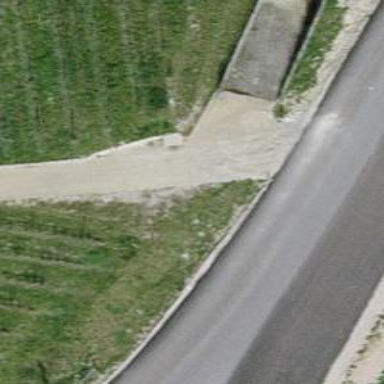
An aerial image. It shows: Concrete track with grade 1 standard.